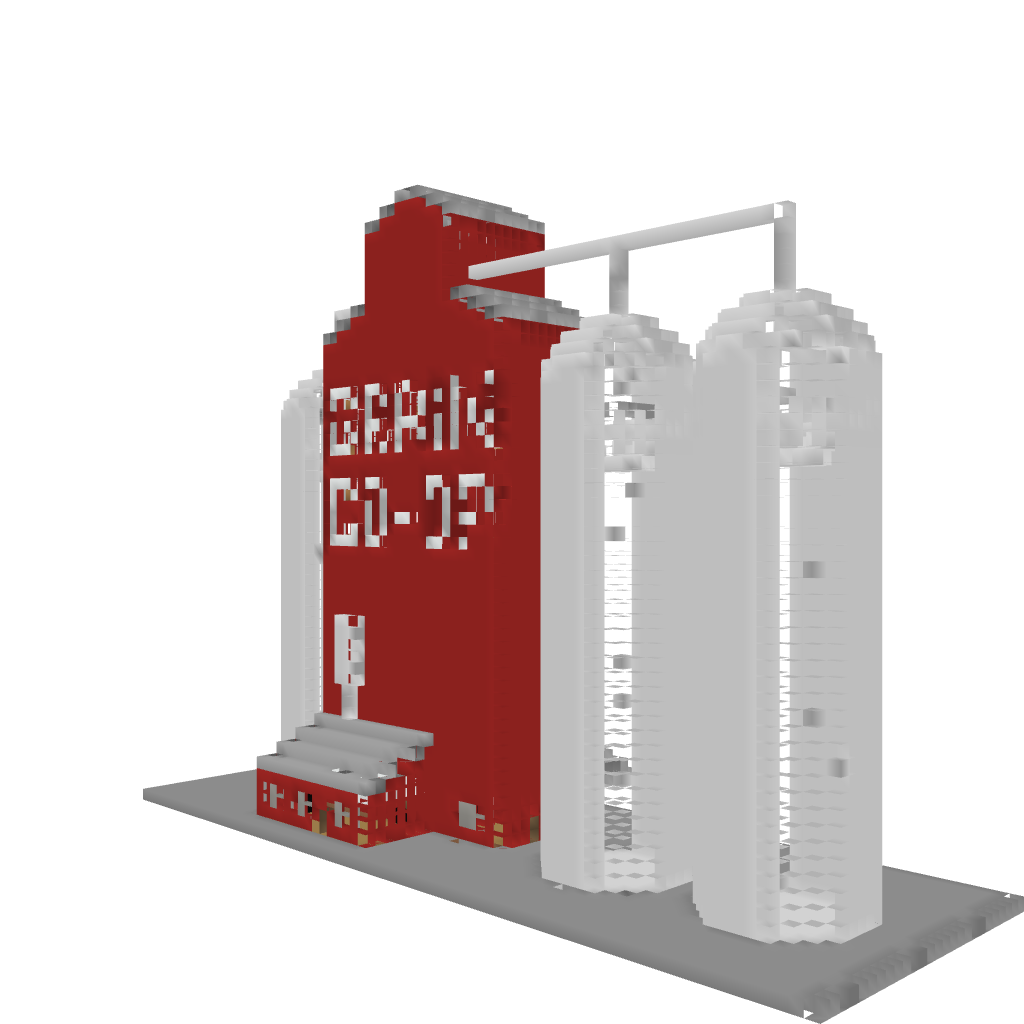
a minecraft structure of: Grain Elevator